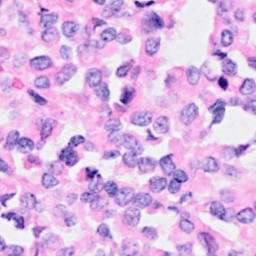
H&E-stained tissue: Breast